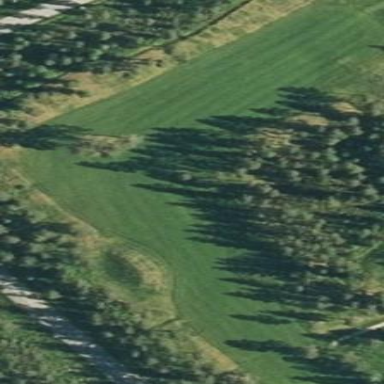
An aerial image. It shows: Golf fairway surrounded by grass.